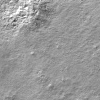
Atmospheric dust classification: not_dusty